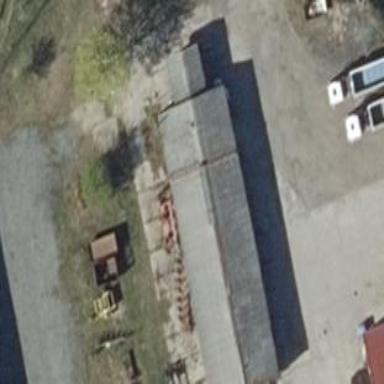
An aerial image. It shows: Farm auxiliary building.